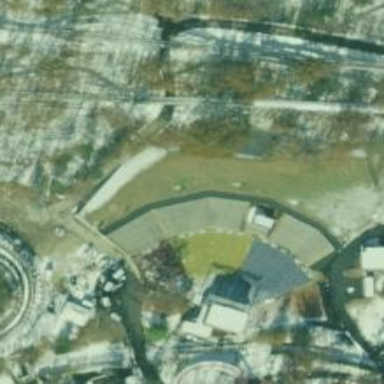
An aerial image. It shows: Theater building.